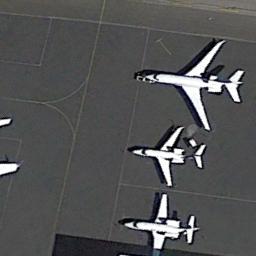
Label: airplane